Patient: sex M, age 61
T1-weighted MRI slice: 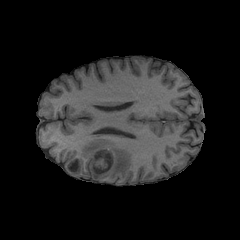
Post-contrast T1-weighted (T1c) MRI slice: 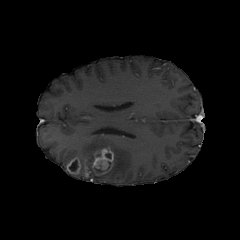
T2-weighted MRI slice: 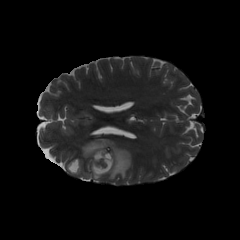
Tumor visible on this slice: yes
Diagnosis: Glioblastoma, IDH-wildtype
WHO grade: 4